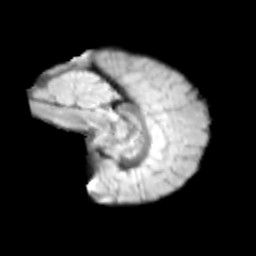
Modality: T2w
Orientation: sagittal
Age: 10
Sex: male
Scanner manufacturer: siemens
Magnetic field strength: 3 T
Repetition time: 3.8 s
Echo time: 0.07 s